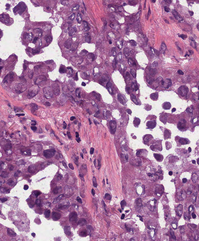
Tumor epithelial tissue: yes
Tumor-associated stroma tissue: yes
Normal tissue: no